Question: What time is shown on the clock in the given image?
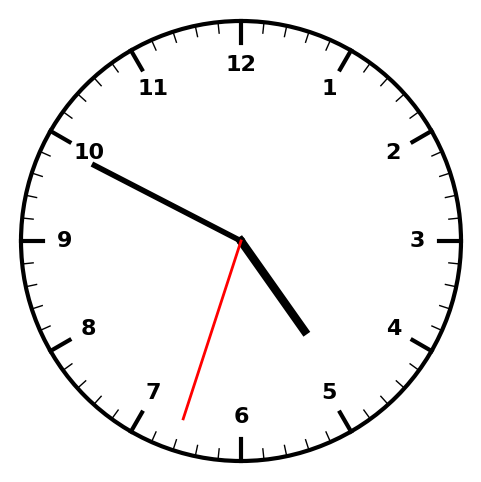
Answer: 04:49:33